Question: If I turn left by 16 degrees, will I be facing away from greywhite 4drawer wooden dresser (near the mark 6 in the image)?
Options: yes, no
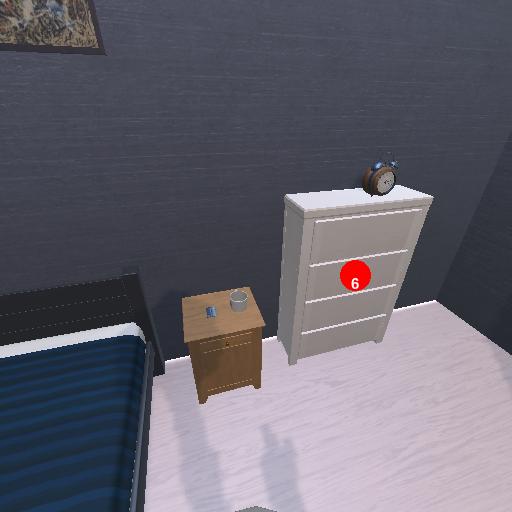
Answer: yes